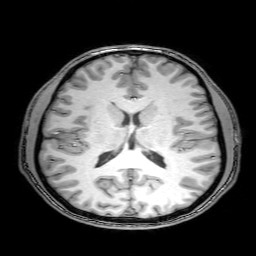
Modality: T1w
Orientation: coronal
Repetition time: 0.00828 s
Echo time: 0.00388 s